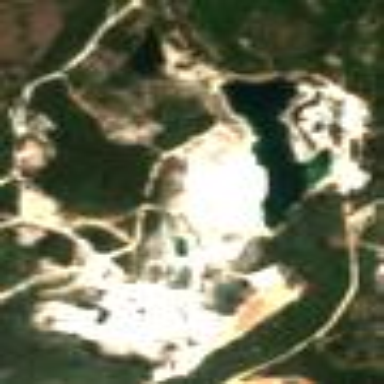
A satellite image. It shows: Quarry area.